Field crop: maize
Growth stage: 2
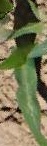
Species: maize